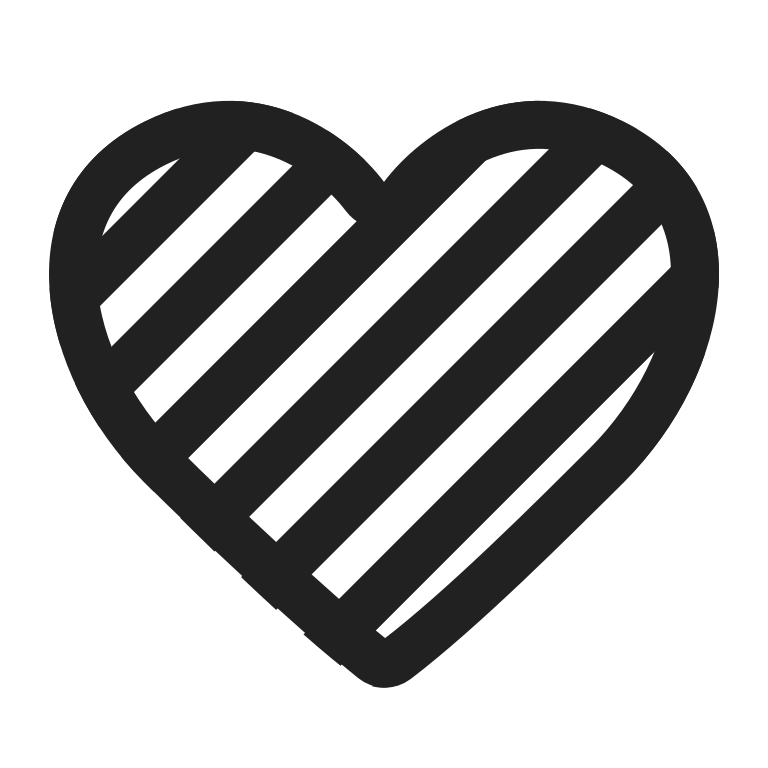
purple heart high contrast